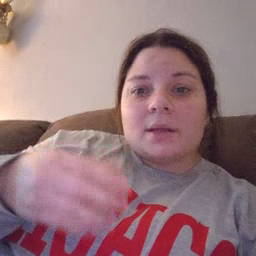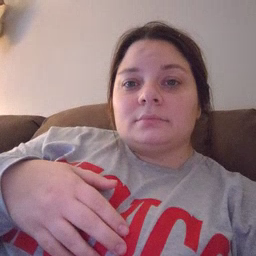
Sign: white